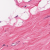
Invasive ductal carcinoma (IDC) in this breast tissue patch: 0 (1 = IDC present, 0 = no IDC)